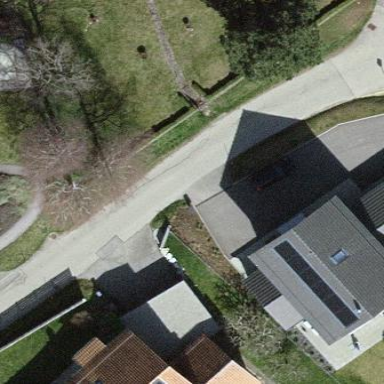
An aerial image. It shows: Building with gabled roof.